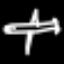
Label: airplane